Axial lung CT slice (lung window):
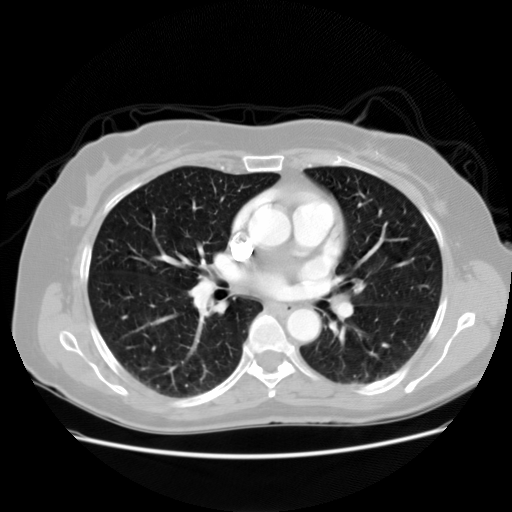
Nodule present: no